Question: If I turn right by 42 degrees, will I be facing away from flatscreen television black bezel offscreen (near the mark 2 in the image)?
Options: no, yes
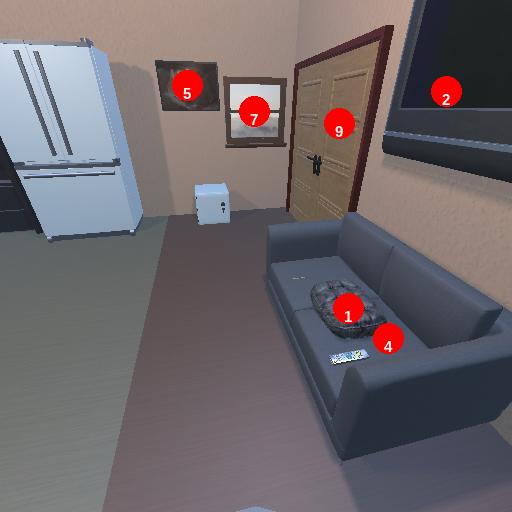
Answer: no